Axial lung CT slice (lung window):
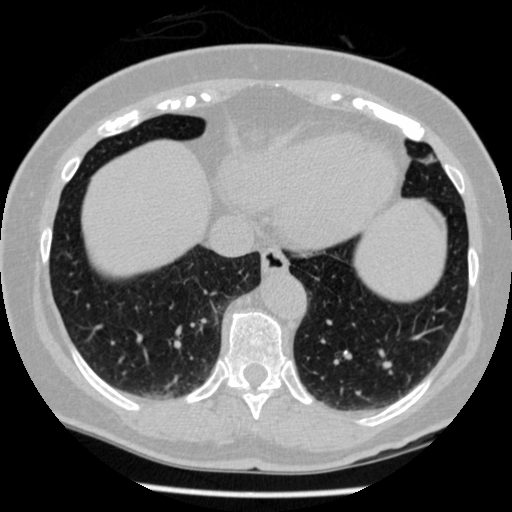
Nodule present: no